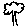
Label: tree